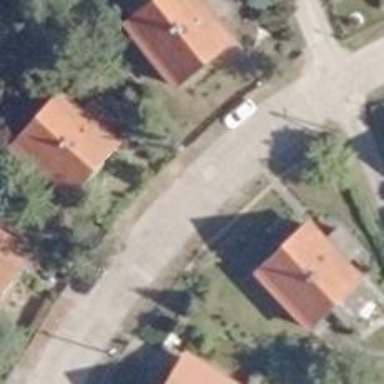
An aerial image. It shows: Residential road with concrete surface and no sidewalks.